Question: Does an USB-Y-Cable (often found for USB 3.0 devices, for better backwards compatibility/faster speed?) like the following just splits the power or also the data? The second USB-male-plug has a thinner cable, so I think something is missing there.

I didn't find an answer on google.
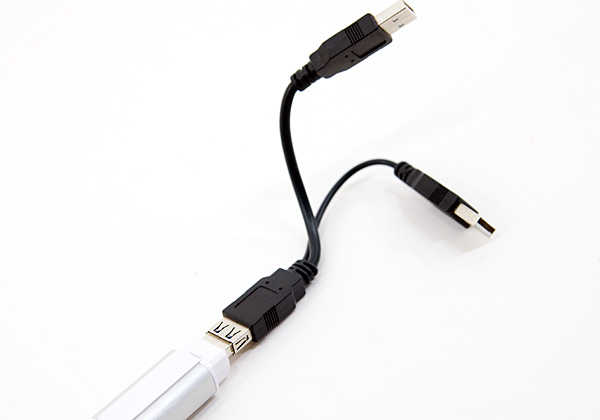
Answer: Power only. There is no way for two devices to signal serially without a hub. It is however possible to have a very small hub. So, unless your "y" splitter is also a two port hub; It's power only.